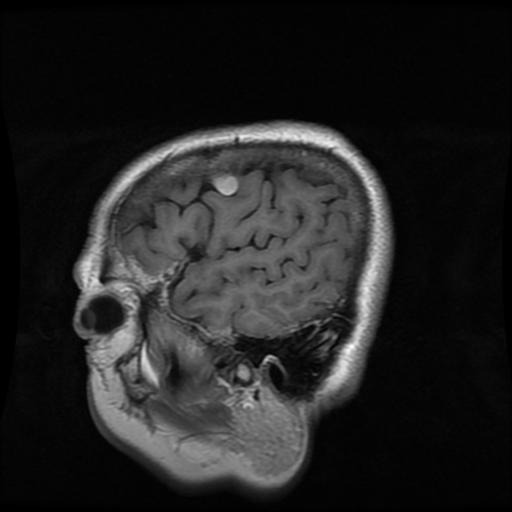
Label: meningioma